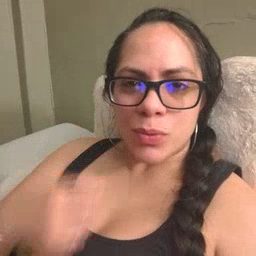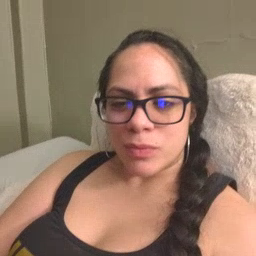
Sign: apple